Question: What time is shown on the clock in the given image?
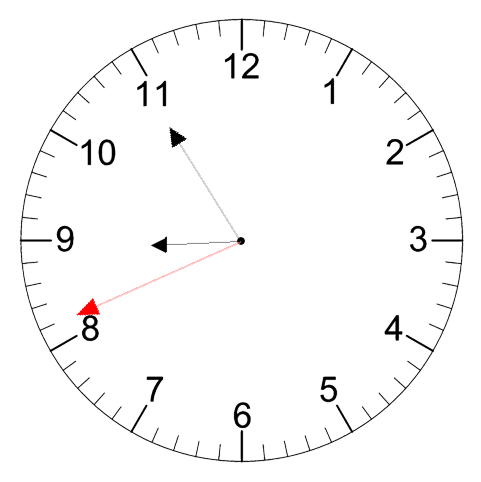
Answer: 08:54:41